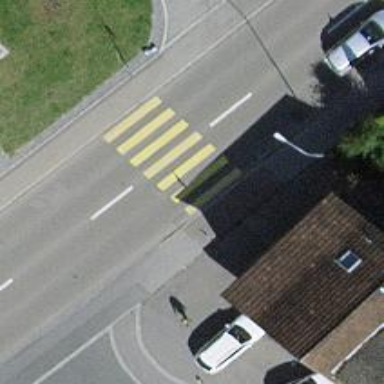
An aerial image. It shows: Marked crossing on the road with clear markings.